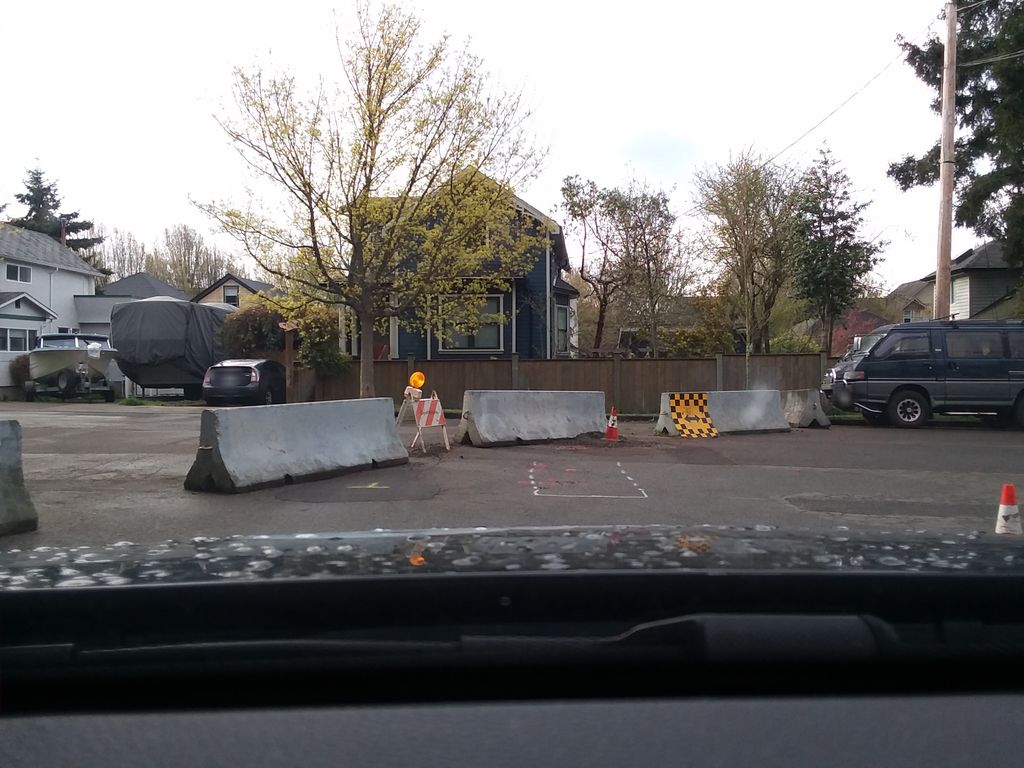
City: victoria